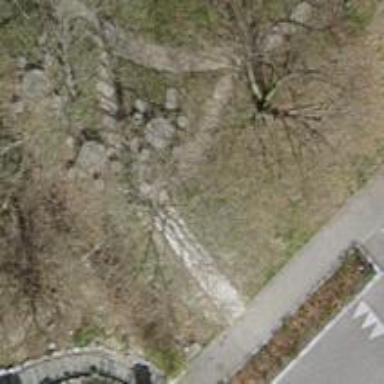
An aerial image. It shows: Unpaved path.